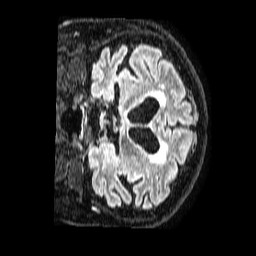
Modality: FLAIR
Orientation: coronal
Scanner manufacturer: philips
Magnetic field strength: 1.5 T
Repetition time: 4.8 s
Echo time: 0.3 s